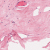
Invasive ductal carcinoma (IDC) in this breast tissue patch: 0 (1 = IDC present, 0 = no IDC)